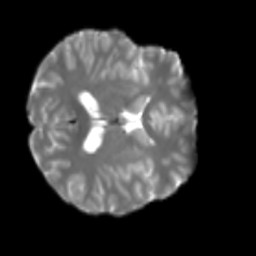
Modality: T2w
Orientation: axial
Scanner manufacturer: siemens
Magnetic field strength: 3 T
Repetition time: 4 s
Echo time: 0.0594 s